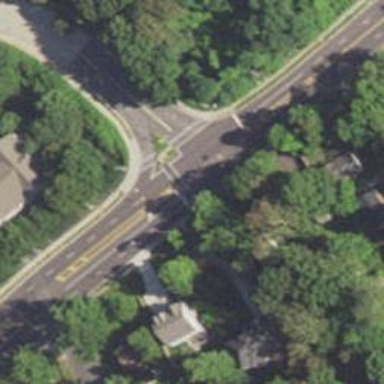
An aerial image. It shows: Unclassified road with asphalt surface.